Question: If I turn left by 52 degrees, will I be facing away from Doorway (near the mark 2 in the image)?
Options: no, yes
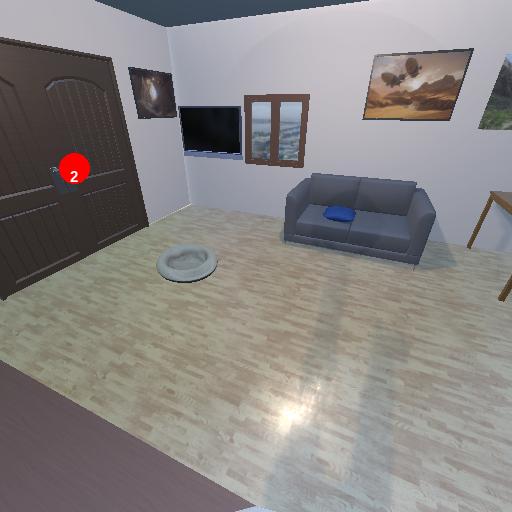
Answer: no